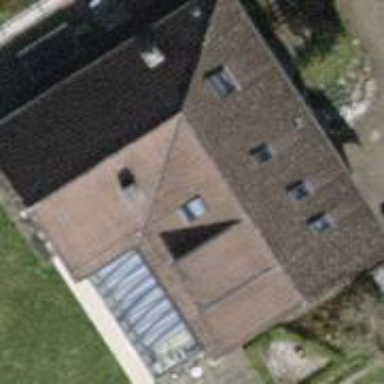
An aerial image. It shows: Detached building with gabled roof.